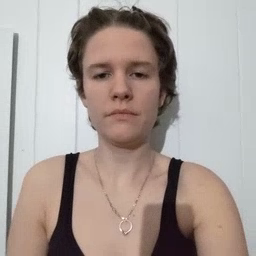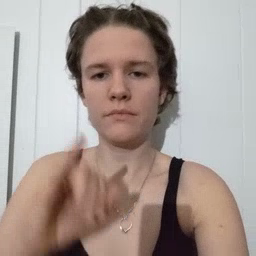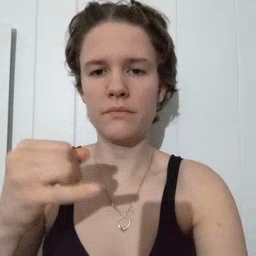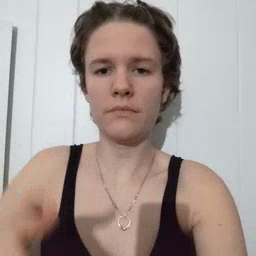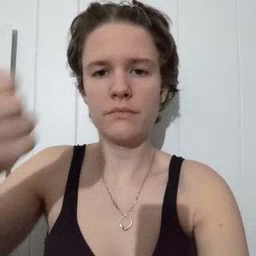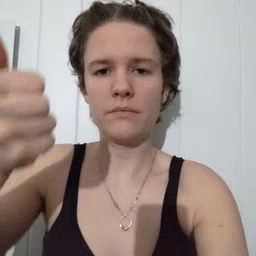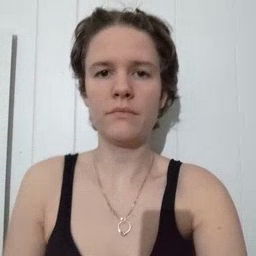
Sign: jeans